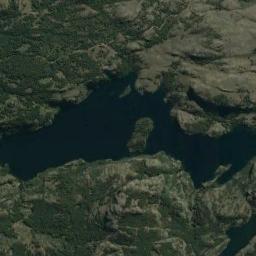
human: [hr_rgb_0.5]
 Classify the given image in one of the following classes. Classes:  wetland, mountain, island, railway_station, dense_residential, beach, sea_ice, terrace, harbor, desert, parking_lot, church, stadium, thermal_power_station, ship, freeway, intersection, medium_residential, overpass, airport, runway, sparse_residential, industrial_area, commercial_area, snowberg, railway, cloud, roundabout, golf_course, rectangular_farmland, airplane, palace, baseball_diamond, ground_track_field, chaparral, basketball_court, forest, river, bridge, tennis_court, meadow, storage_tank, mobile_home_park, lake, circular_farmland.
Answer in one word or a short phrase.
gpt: lake